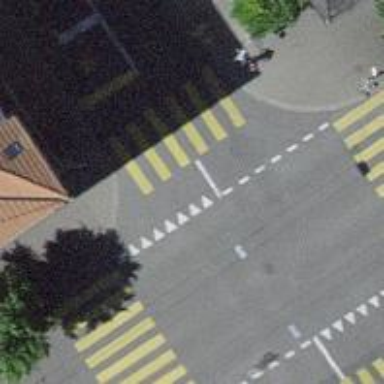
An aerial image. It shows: Crossing with traffic signals.